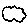
Label: cloud